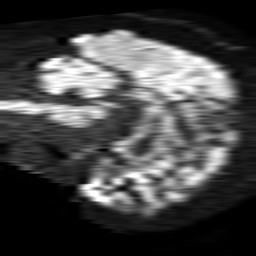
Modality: TRACE
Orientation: sagittal
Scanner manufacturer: philips
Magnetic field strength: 1.5 T
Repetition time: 4.6 s
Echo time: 0.08631 s